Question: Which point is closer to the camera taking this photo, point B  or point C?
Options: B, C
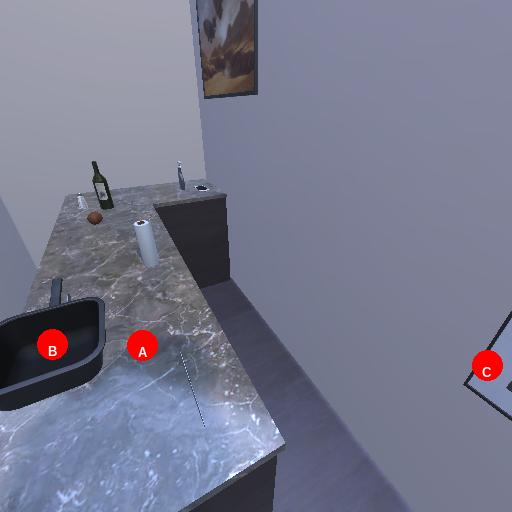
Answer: B